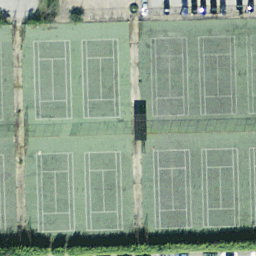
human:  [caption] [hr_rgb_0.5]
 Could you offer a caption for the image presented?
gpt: There are eight tennis courts arranged in lines and surrounded by some trees .

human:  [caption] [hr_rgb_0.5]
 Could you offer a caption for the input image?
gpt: Eight tennis courts arranged neatly with some trees surrounded .

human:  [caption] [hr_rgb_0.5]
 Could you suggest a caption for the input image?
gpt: There are eight tennis courts arranged neatly and surrounded by some tress .

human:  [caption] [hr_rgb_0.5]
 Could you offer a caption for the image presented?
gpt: Eight tennis courts are surrounded by some plants .

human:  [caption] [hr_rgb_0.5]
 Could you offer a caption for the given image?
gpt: There are eight tennis courts arranged in lines and surrounded by some tres .